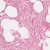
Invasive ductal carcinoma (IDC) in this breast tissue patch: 0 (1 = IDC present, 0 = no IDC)